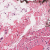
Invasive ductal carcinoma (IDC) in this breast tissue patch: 0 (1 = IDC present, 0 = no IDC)